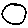
Label: circle